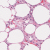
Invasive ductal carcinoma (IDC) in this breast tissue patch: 0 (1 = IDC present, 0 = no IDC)